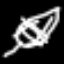
Label: leaf